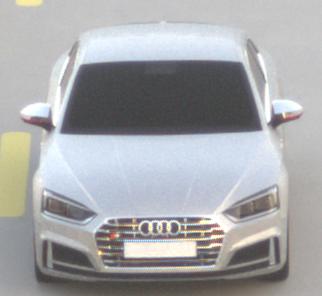
Make: Audi
Model: S5 Sportback
Detailed model: 8T Facelift
Model produced from: 2011
Model produced until: 2016
Doors: 5
Color: white
Road condition: dry road
Daytime: sunrise or sunset
Contrast: low contrast